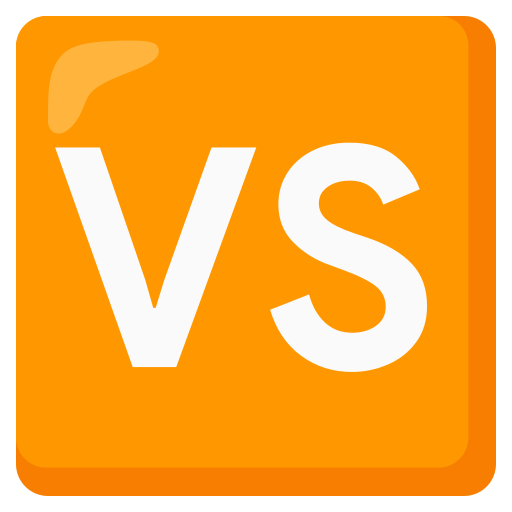
Emoji: 🆚